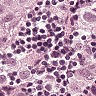
Metastatic tissue present: yes